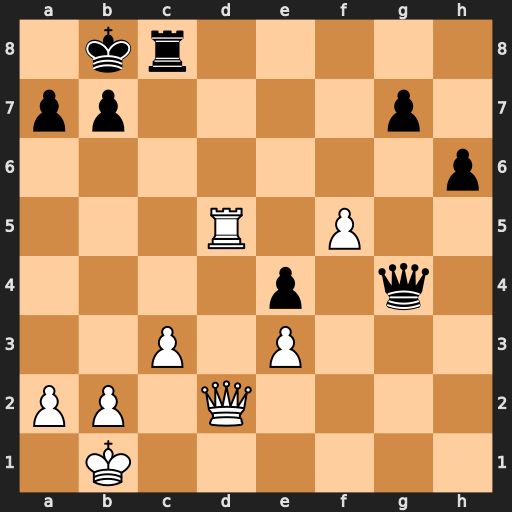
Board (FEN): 1kr5/pp4p1/7p/3R1P2/4p1q1/2P1P3/PP1Q4/1K6
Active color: w
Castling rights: -
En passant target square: -
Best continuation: Qh2+ Ka8 Qc7 Qg1+ Kc2